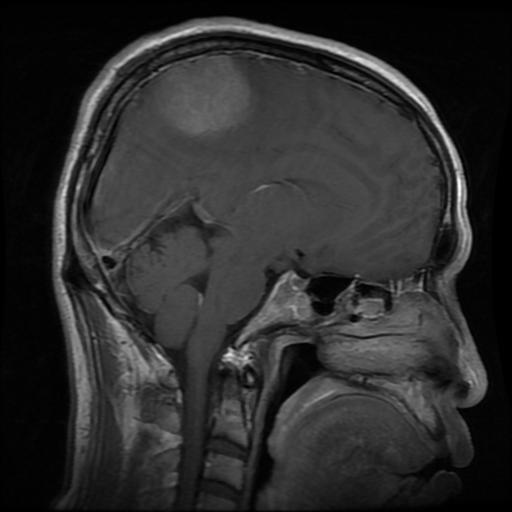
Label: meningioma